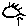
Label: sun